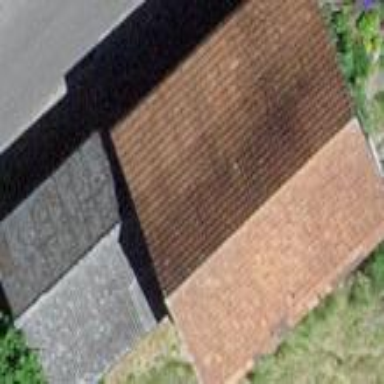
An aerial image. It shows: Garage.